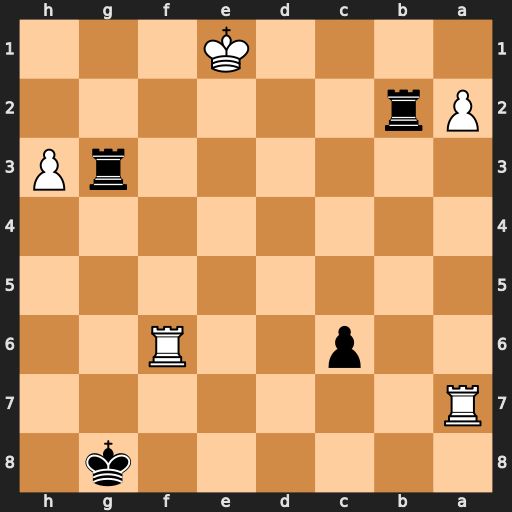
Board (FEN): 6k1/R7/2p2R2/8/8/6rP/Pr6/4K3
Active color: b
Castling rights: -
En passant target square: -
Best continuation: Rg1+ Rf1 Rb1+